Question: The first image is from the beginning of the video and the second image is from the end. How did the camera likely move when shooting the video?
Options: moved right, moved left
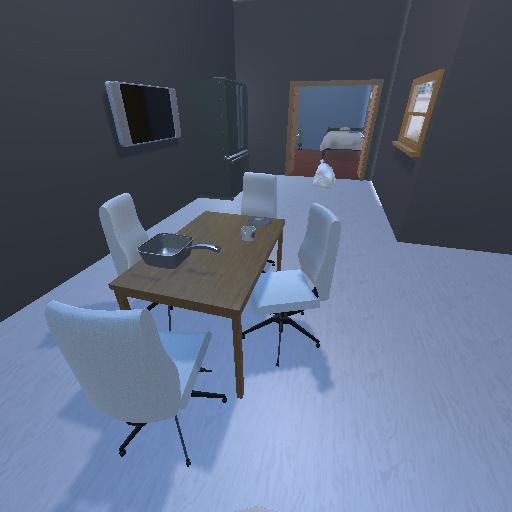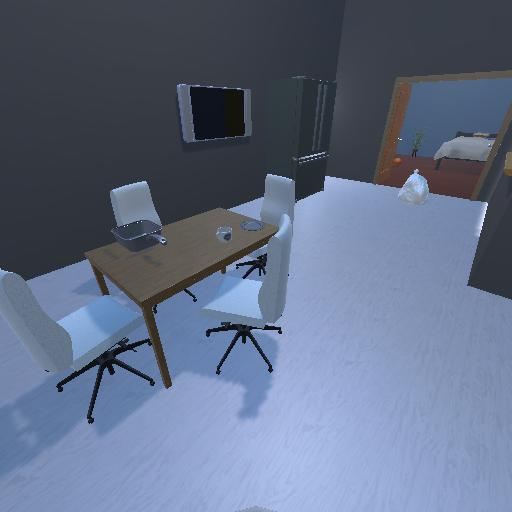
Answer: moved right